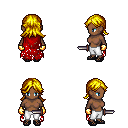
a pixel art fantasy rpg character, female body template, human, dark skin, red tattered cape, white pants, blonde loose hair, gold gloves, ghillies, dagger, four views (front, back, left, right), 2x2 character sprite sheet, small pixel art, hard edges, no anti-aliasing